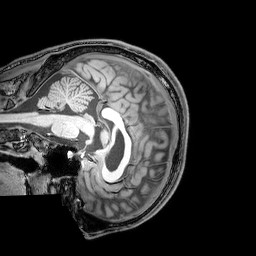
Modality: T1w
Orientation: sagittal
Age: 24
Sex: male
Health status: healthy
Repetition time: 0.081 s
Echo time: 0.037 s